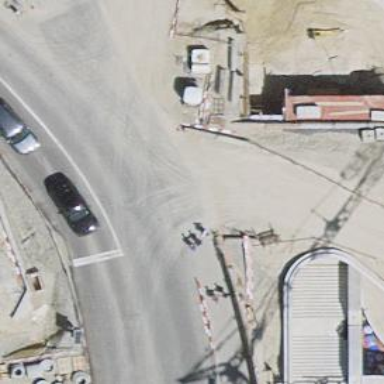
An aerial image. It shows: Road with traffic signals.